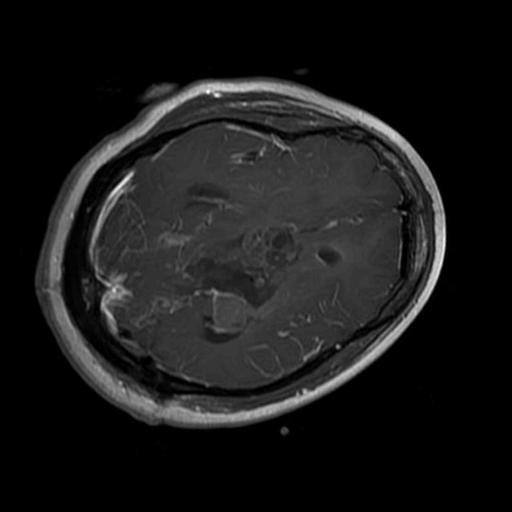
Label: brain_glioma